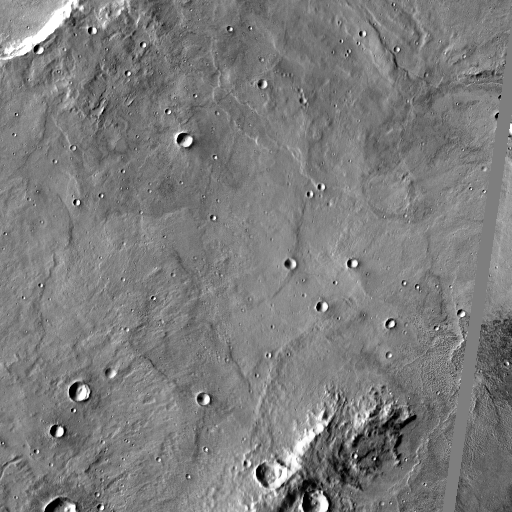
Crater classes present: Background, Other, Buried, Secondary